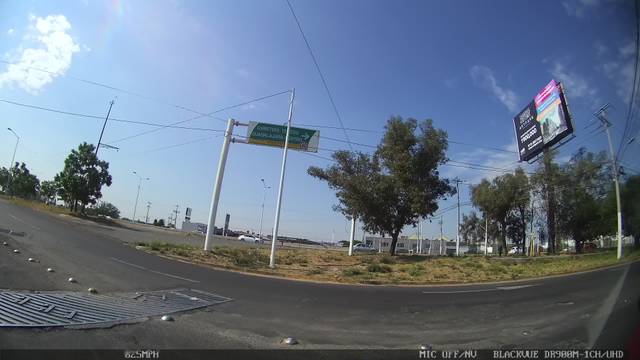
Region: Mexico
Coordinates: 20.741, -103.387